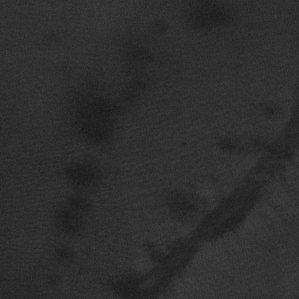
Label: frost